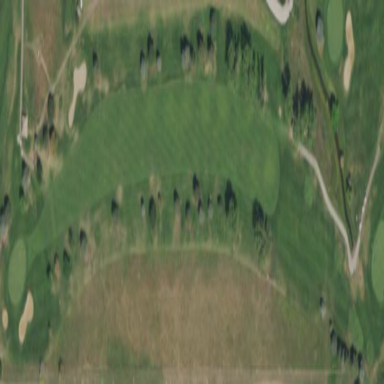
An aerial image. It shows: Area of rough grass used for golf.